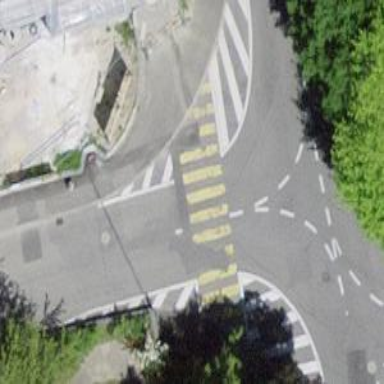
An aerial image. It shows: Zebra crossing on the road.